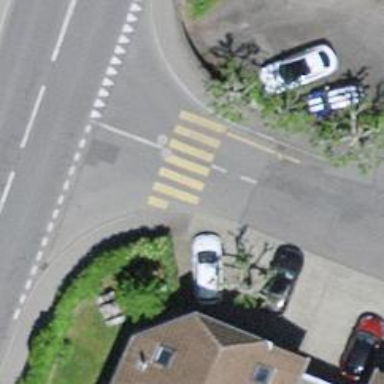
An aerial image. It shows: Uncontrolled zebra crossing on the road.